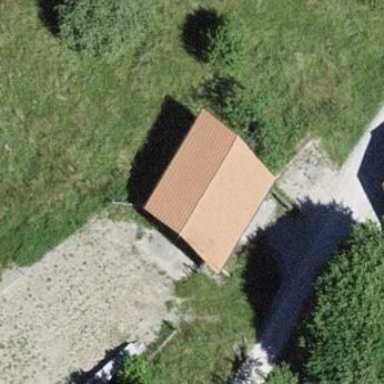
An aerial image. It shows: Rural barn.